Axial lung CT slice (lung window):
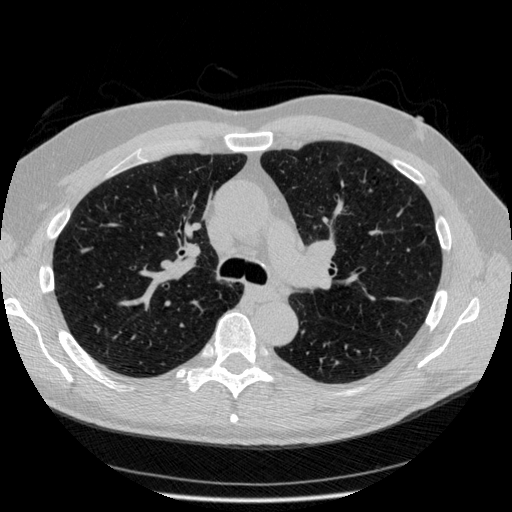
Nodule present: no